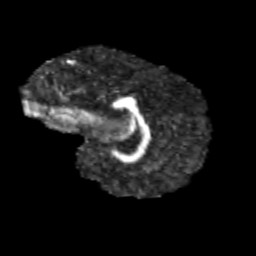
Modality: FA
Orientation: sagittal
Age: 14
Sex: female
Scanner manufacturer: siemens
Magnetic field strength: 3 T
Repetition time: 3.8 s
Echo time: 0.07 s